Question: What's the name of the Flutter widget that has icons below the screen and I can slide to right and left to change between these screens (Ex: Twitter main page)

I could create a 'Container' with a 'Row' and the 'Icons' and do this manually, but I suspect that already exists this widget on Flutter.
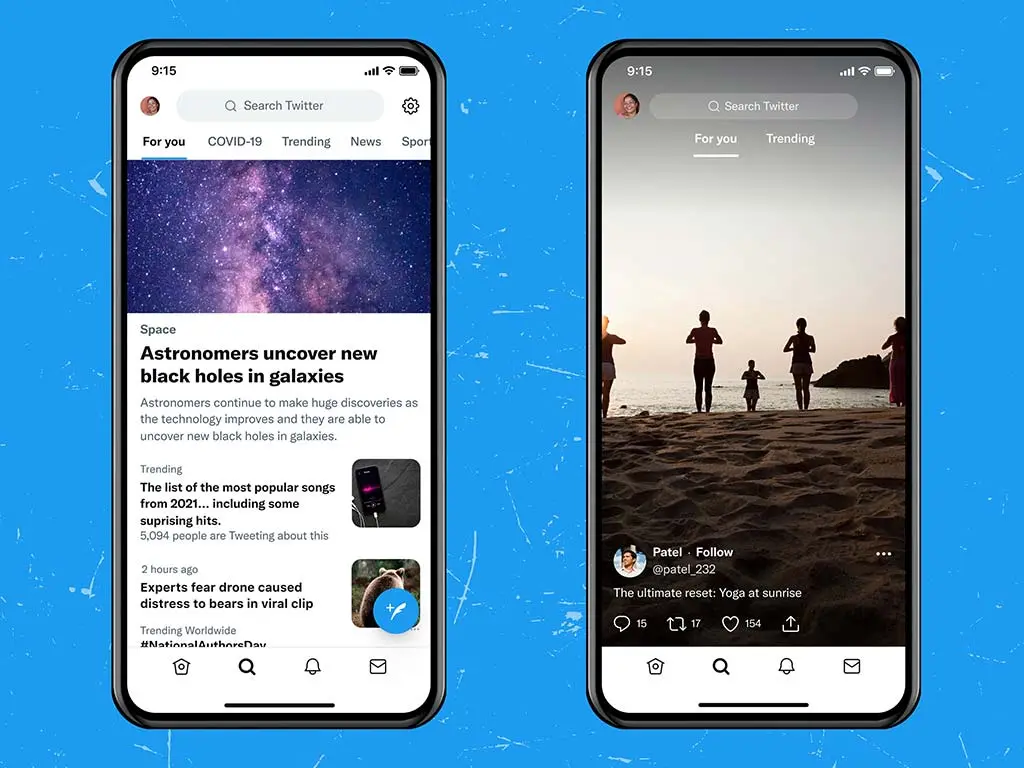
Answer: this bottom navigation bar can be done using 'BottomNavigationBar' in the 'bottomNavigationBar' property on your 'Scaffold' :
'''
bottomNavigationBar: BottomNavigationBar(
items: [
BottomNavigationBarItem(icon: Icon(Icons.home), label: 'Home'),
BottomNavigationBarItem(
icon: Icon(Icons.business), label: 'Business'),
BottomNavigationBarItem(icon: Icon(Icons.school), label: 'School'),
],
),
'''
and for the slidable pages can be done using a 'PageView' widget:
'''
PageView(
children: <Widget>[
ScreenOne(),
ScreenTwo(),
ScreenThree(),
],
);
'''
and you can link both of them when you click an item in the 'BottomNavigationBar', it will navigate to a specific page with a 'PageController'.